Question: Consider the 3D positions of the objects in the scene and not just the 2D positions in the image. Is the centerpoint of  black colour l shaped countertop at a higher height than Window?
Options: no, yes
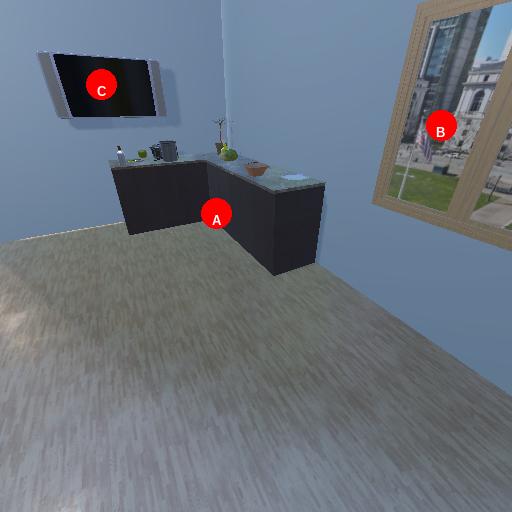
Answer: no